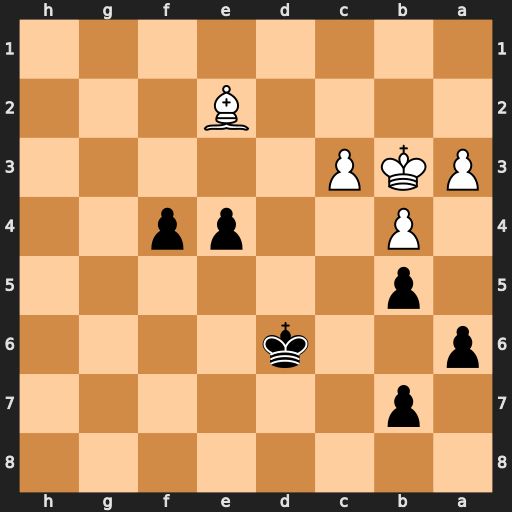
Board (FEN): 8/1p6/p2k4/1p6/1P2pp2/PKP5/4B3/8
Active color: b
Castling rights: -
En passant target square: -
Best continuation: f3 Bd1 Ke5 Kc2 Kf4 Kd2 e3+ Kd3 b6